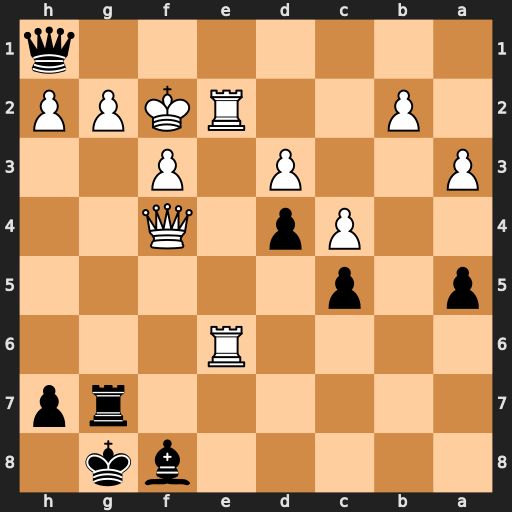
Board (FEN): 5bk1/6rp/4R3/p1p5/2Pp1Q2/P2P1P2/1P2RKPP/7q
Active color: b
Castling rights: -
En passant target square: -
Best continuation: Rxg2#